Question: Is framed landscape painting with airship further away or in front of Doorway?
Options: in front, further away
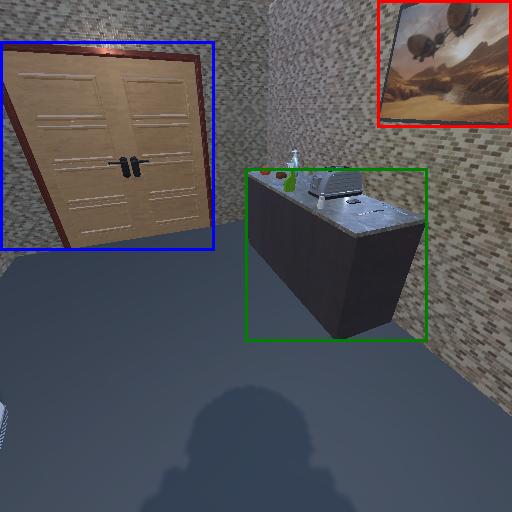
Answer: in front